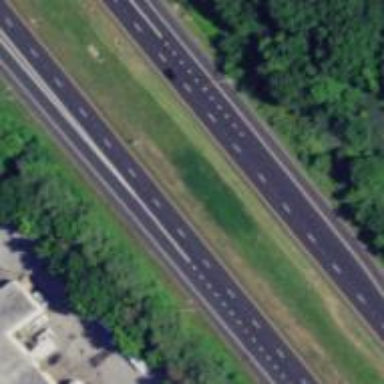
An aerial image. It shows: Asphalt motorway.